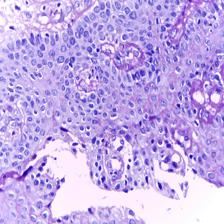
Diagnosis: OSCC